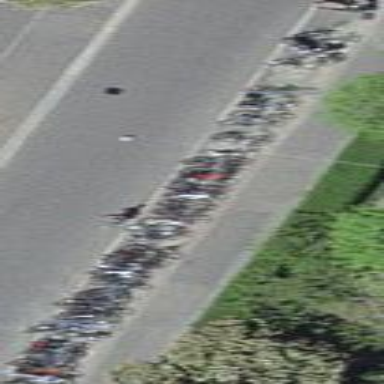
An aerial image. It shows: Bicycle parking area with bollards.